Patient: sex F, age 56
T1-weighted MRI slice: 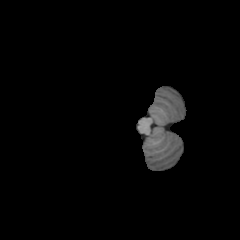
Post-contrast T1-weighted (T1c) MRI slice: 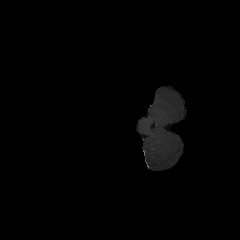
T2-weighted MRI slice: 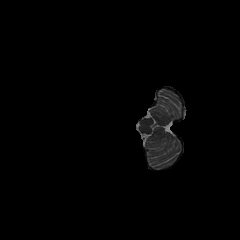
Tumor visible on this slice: no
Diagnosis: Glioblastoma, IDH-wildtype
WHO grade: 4